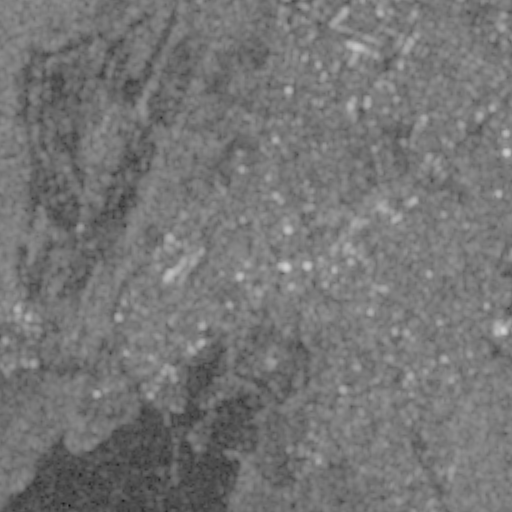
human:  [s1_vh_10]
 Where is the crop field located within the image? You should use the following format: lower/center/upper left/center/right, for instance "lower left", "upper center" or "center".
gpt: The crop field is located in the upper left of the image.
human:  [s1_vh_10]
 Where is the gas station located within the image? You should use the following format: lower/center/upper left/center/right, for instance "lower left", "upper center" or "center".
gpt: The gas station is located in the lower left of the image.
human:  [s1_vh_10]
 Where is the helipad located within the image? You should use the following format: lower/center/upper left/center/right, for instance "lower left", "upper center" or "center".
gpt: The helipad is located in the center left of the image.
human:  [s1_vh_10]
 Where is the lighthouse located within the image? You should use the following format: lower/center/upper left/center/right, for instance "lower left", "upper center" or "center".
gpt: The lighthouse is located in the lower left of the image.
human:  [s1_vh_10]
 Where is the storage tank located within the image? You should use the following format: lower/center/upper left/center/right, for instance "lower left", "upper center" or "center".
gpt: The storage tank is located in the center left of the image.
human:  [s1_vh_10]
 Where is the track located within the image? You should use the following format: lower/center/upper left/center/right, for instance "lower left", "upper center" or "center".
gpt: The track is located in the lower center of the image.
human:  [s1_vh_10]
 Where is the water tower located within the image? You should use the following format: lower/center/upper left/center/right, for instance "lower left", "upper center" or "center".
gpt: The water tower is located in the center right of the image.
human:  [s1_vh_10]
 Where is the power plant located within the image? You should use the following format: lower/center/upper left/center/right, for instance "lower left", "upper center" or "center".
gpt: There is no power plant in the image.

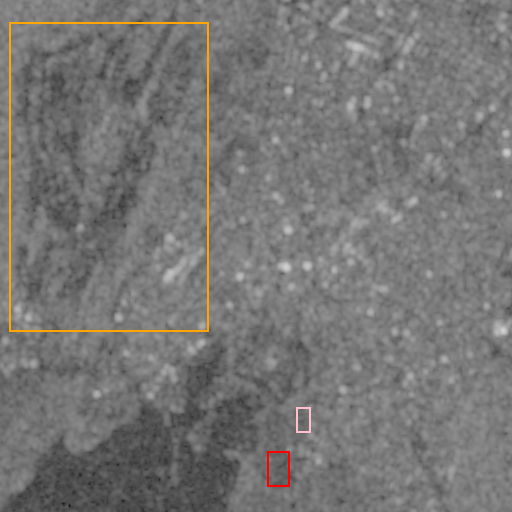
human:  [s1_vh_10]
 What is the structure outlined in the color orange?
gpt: The structure outlined in orange is a park.
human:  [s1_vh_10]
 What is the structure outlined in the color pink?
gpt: The structure outlined in pink is a parking lot.
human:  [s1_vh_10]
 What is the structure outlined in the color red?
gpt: The structure outlined in red is a stadium.
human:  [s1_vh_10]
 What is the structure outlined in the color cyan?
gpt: There is no cyan outline.